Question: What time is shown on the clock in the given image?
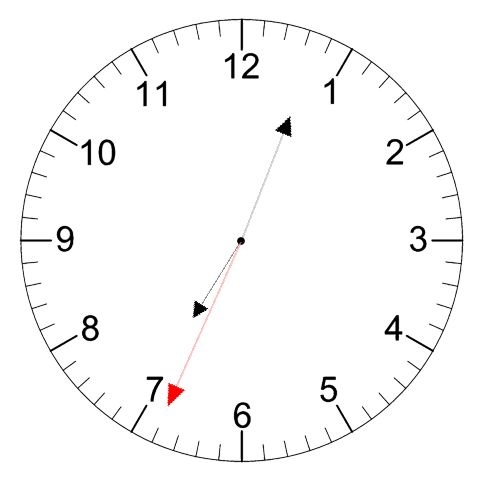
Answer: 07:03:34